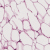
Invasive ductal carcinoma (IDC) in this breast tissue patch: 0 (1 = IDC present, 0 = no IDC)